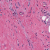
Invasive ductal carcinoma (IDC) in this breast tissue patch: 1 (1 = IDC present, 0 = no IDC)